Question: I have a file filled with 3d points. The points form a plane. Here is an example file:
'''
25
1 -1 0
1 -0.5 0
1 0 0
1 0.5 0
1 1 0
0.5 -1 0
0.5 -0.5 0
0.5 0 0
0.5 0.5 0
0.5 1 0
0 -1 0
0 -0.5 0
0 0 0
0 0.5 0
0 1 0
-0.5 -1 0
-0.5 -0.5 0
-0.5 0 0
-0.5 0.5 0
-0.5 1 0
-1 -1 0
-1 -0.5 0
-1 0 0
-1 0.5 0
-1 1 0
'''
Edit: Since my example set of points was too simple, here is a more complex example.
'''
30
-0.298858 -0.816497 1.11536
<PHONE> -0.816497 0.761802
0.408248 -0.816497 0.408248
0.761802 -0.816497 <PHONE>
1.11536 -0.816497 -0.298858
-0.462158 -0.489898 0.952056
-0.108604 -0.489898 0.598502
0.244949 -0.489898 0.244949
0.598502 -0.489898 -0.108604
0.952056 -0.489898 -0.462158
-0.625457 -0.163299 0.788756
-0.271904 -0.163299 0.435203
<PHONE> -0.163299 <PHONE>
0.435203 -0.163299 -0.271904
0.788756 -0.163299 -0.625457
-0.788756 0.163299 0.625457
-0.435203 0.163299 0.271904
-<PHONE> 0.163299 -<PHONE>
0.271904 0.163299 -0.435203
0.625457 0.163299 -0.788756
-0.952056 0.489898 0.462158
-0.598502 0.489898 0.108604
-0.244949 0.489898 -0.244949
0.108604 0.489898 -0.598502
0.462158 0.489898 -0.952056
-1.11536 0.816497 0.298858
-0.761802 0.816497 -<PHONE>
-0.408248 0.816497 -0.408248
-<PHONE> 0.816497 -0.761802
0.298858 0.816497 -1.11536
'''
These points are plotted like so:

This file states that there are 25 points in the plane, and lists the points. The points are regularly spaced. Based on this information, how could I form triangles out of the point data and store it in a 'std::vector<Tri>' where 'Tri' is a
'''
struct Tri
{
double x1, y1, z1;
double x2, y2, z2;
double x3, y3, z3;
};
'''
Note also: Problem restrictions: External libraries are not allowed. The use of C++0X is not allowed (compiler: g++ 4.5.2).
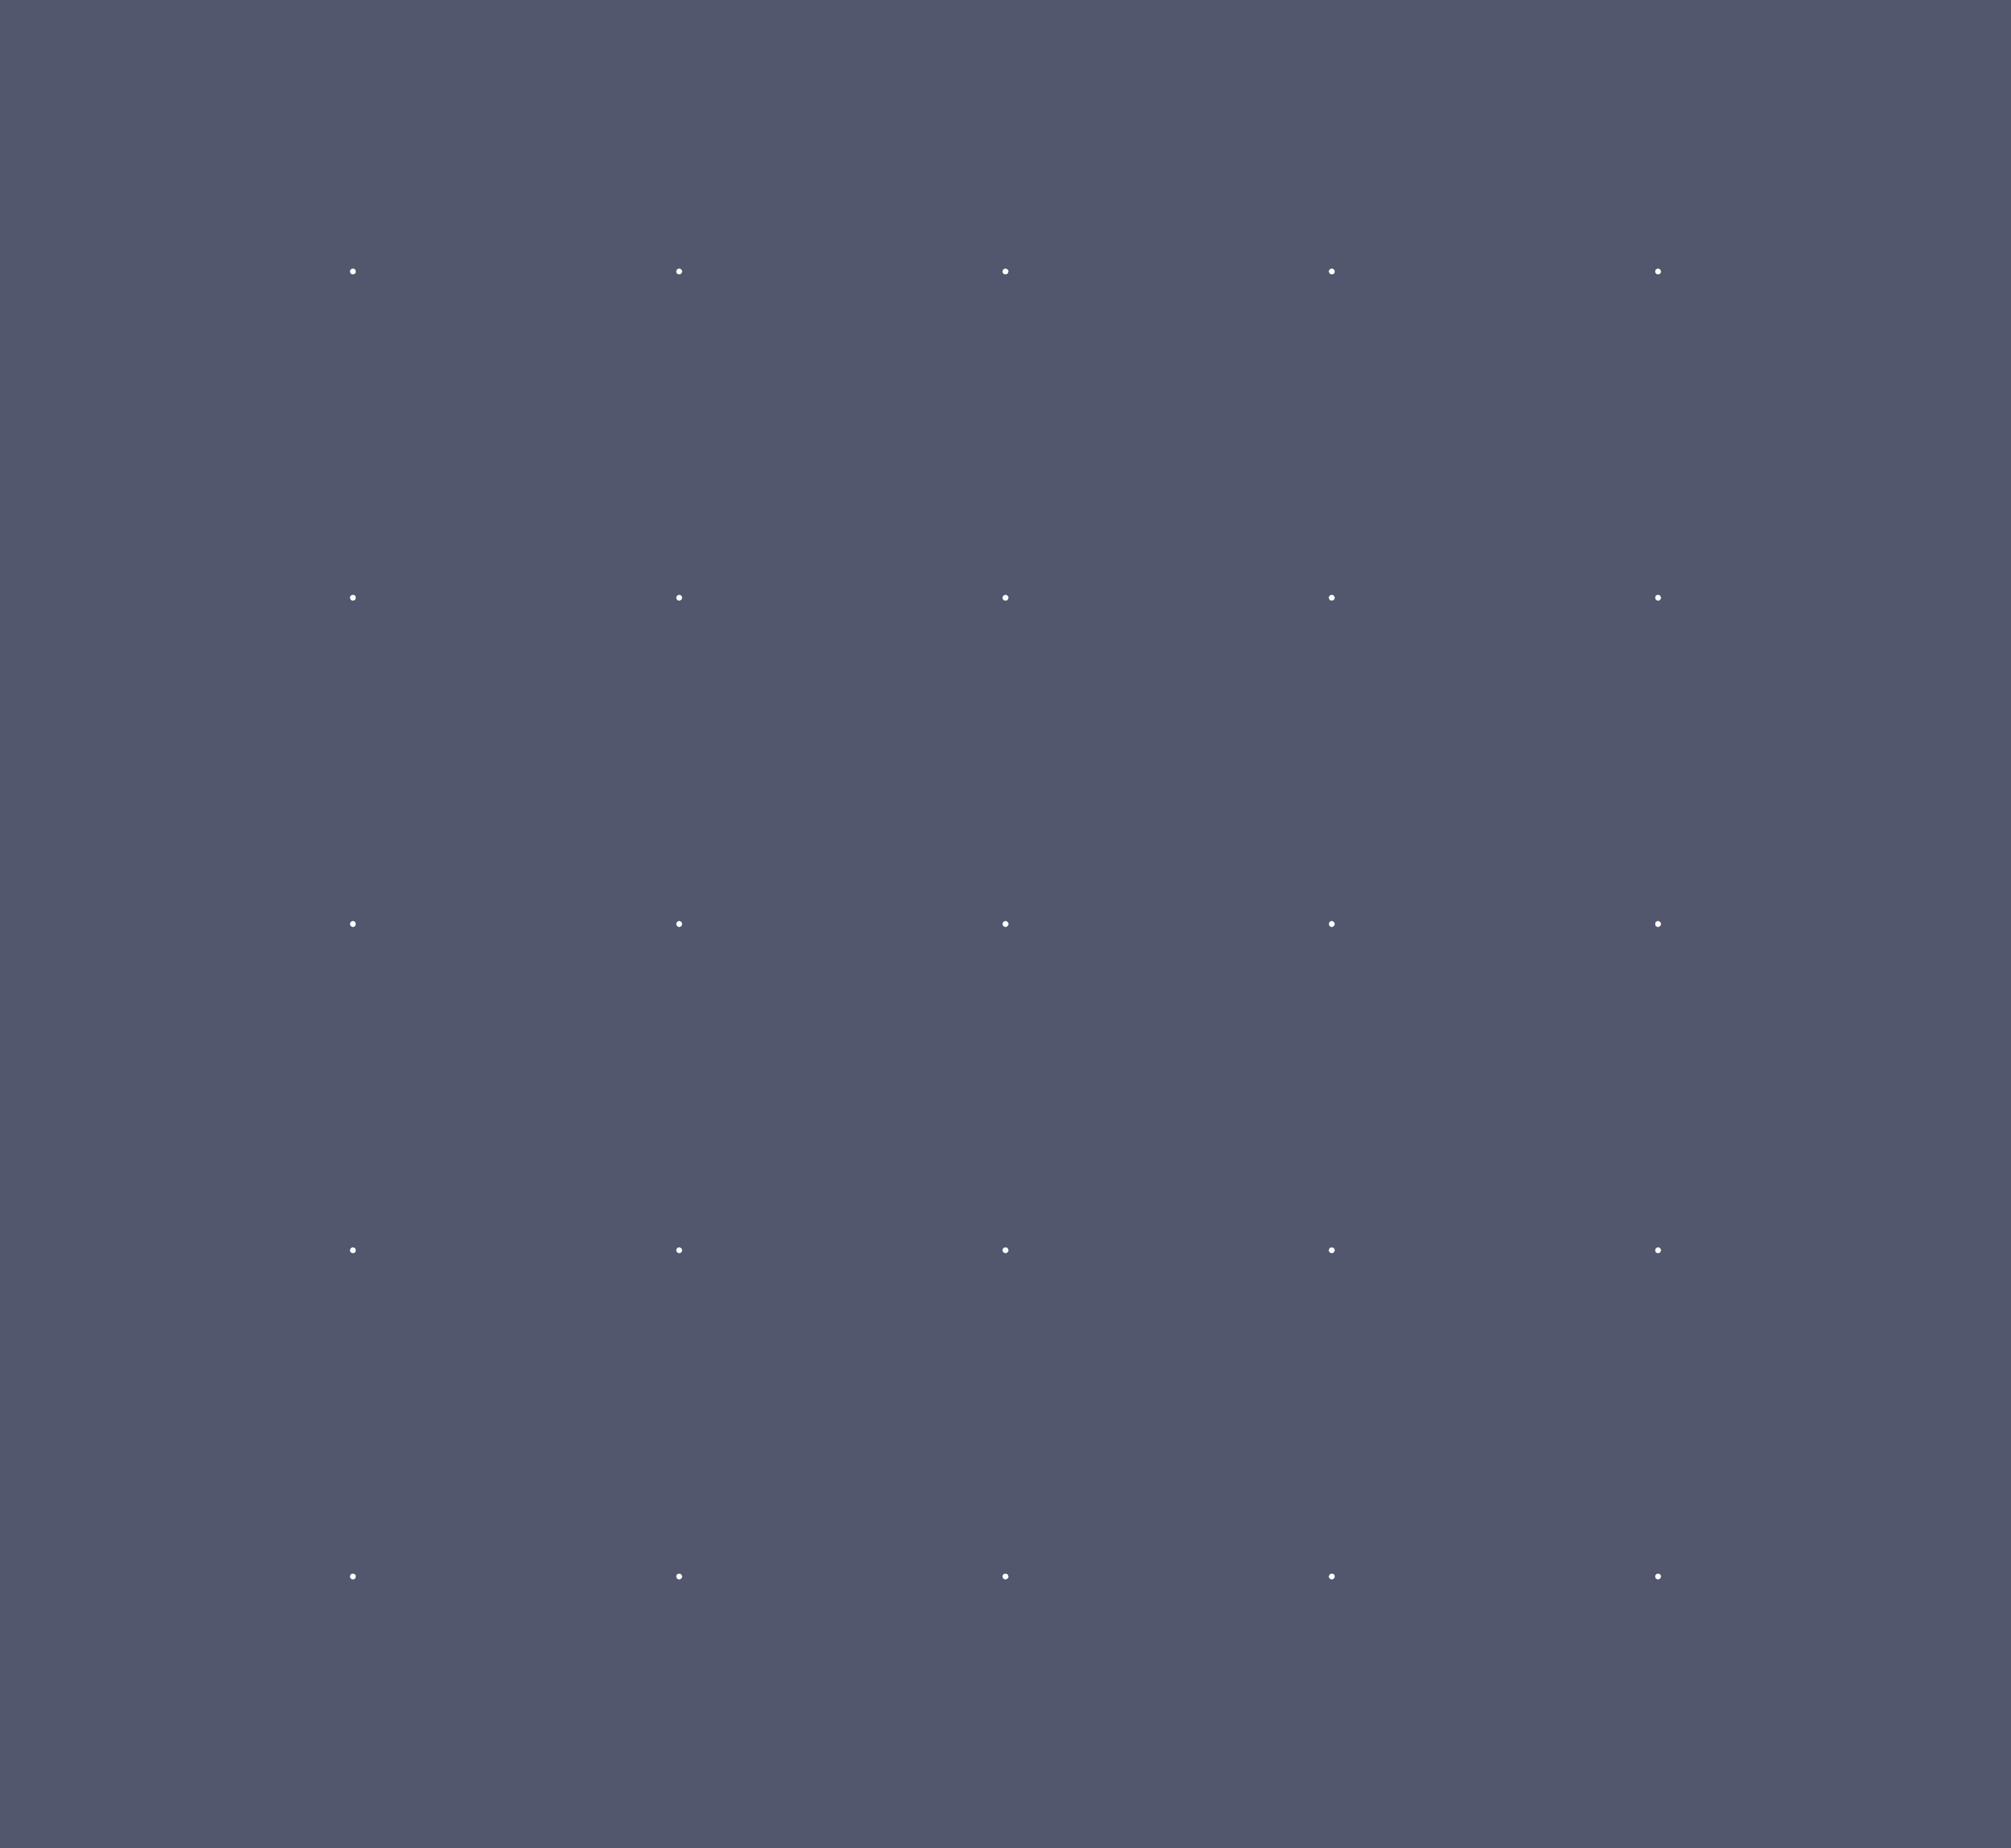
Answer: read the first line, call it 'N'. Read the rest of the points into an array 'A'.
'''
Point xdir = A[1] - A[0];
int xdim = 2;
while (A[xdim] - A[xdim-1] == xdir) xdim++;
int ydim = N / xdim;
for (int y = 0; y < ydim-1; y++) {
for (int x = 0; x < xdim-1; x++) {
addTriangle(A[y*xdim+x],A[(y+1)*xdim+x],A[(y+1)*xdim+(x+1)]);
addTriangle(A[y*xdim+x],A[y*xdim+(x+1)],A[(y+1)*xdim+(x+1)]);
}
}
'''
Of course, this assumes you're really getting all of your points in grid order. If not, sort them first.